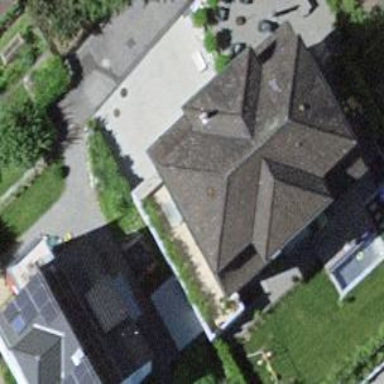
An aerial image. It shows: Detached building.